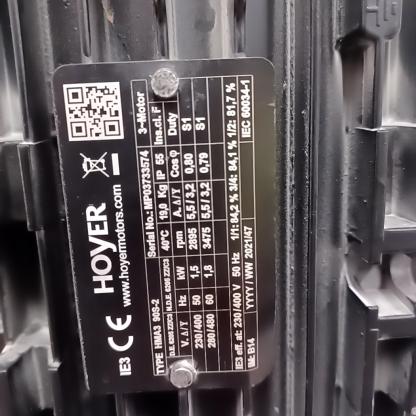
Klasa: tabliczka-znamionowa